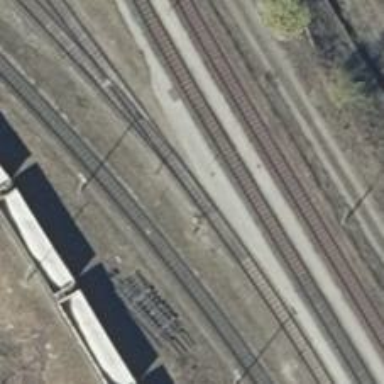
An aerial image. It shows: Railway switch.